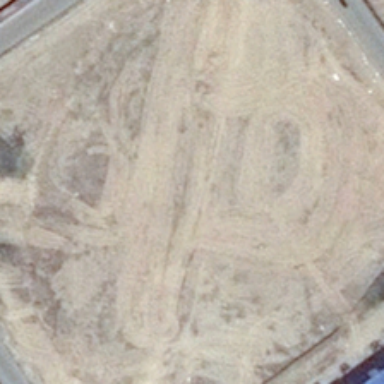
A lot of broken stone and waste are in the bareland .